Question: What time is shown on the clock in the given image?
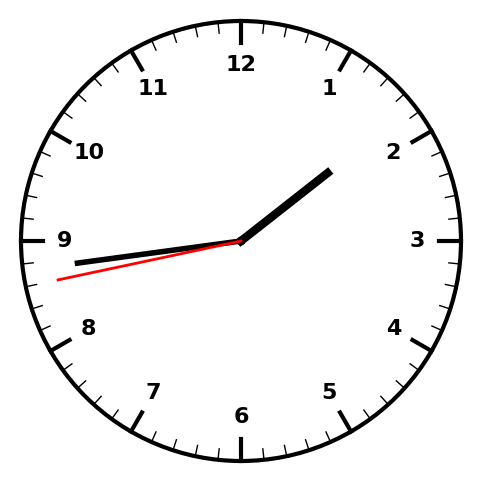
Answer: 01:43:43